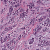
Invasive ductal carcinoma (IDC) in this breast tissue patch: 1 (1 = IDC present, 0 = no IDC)